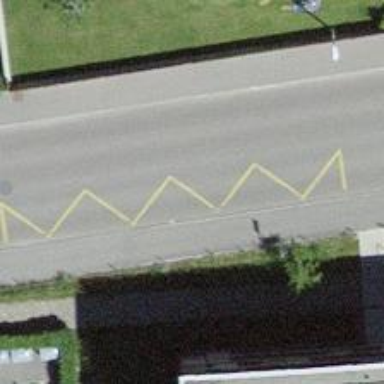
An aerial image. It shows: Public transport stop position.